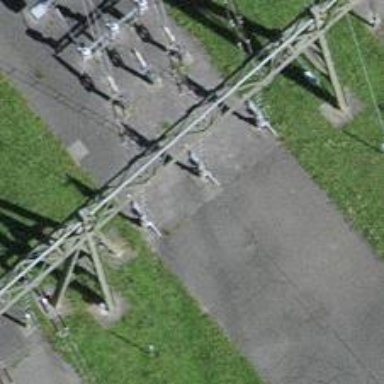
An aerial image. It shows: Power line with three cables.